Interaction volume radius: 5 \u00c5
Interaction volume height: 15 \u00c5
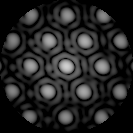
Disorder parameter: 0.1046